Question: I'm working with some old VB6 code and it's still new to me. I know that in VB6 you assign an integer to represent a file. I have a program that uses quite a few files and it's tough to tell what file it's working with when it will only display the number when I mouse over the variable. (pic below).

So in the example above, how do i know what file #5 is?
Thanks
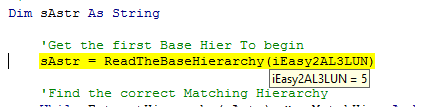
Answer: You might have to modify the program to 'register' filenames with their file numbers:
'''
Dim FileRegister as Collection
Dim FileName as String
Dim FileNumber as Integer
...
FileRegister.add FileName, str(FileNumber)
Open FileName For Output as #FileNumber
...
FileRegister.Remove str(FileNumber)
Close #FileNumber
'''